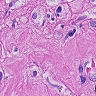
Metastatic tissue present: yes